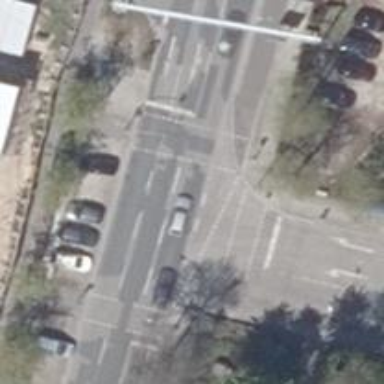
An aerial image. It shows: Primary highway with asphalt surface. Both sides of the road have sidewalks and there is cycle track along both sides.